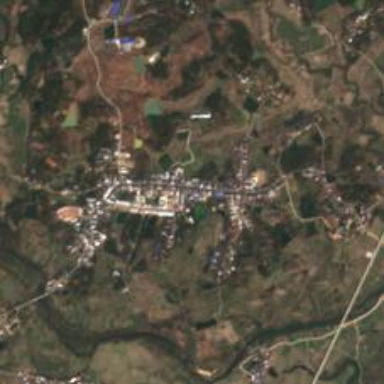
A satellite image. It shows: Township classified as town.